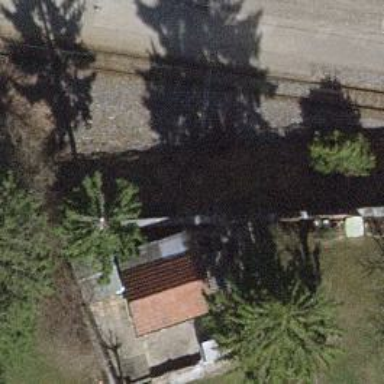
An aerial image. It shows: Retaining wall.